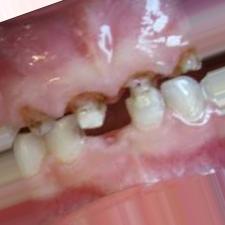
Condition: Caries